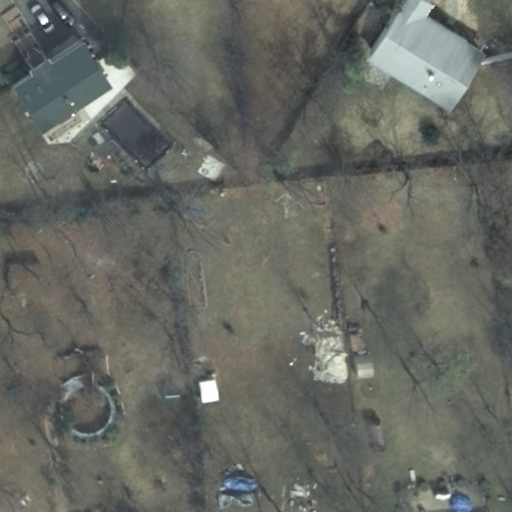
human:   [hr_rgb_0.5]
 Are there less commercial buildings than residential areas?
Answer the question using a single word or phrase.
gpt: yes

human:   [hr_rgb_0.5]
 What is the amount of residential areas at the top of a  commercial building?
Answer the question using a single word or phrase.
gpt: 0

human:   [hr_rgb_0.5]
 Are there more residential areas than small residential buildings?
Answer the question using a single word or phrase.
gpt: yes

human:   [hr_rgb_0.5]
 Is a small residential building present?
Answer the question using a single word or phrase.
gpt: no

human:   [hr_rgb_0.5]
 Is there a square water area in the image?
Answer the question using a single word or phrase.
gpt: no

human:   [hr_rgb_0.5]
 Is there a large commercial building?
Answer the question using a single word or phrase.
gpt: no

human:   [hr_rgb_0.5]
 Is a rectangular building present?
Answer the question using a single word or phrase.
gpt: no

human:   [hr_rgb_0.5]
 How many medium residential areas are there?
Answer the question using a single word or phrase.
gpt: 0

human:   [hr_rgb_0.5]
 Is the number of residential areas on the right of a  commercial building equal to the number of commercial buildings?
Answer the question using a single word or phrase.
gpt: yes

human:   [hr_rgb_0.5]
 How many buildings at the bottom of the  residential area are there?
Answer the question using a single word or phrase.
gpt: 0

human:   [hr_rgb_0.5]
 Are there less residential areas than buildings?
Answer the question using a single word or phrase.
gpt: yes

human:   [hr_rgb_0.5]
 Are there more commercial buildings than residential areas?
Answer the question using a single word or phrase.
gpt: no

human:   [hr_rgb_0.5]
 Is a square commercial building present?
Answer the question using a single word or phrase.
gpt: no

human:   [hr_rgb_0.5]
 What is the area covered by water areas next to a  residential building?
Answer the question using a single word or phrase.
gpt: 0m2

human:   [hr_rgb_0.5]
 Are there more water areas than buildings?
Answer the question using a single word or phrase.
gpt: no

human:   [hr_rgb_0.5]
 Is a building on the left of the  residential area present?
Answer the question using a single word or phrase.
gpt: no

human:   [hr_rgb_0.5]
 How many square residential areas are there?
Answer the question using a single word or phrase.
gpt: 0

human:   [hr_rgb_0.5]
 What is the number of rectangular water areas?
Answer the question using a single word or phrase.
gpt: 0

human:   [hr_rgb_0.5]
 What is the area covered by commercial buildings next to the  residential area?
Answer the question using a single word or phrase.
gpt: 0m2

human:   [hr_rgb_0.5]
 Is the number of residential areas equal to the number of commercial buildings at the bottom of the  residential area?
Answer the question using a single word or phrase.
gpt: no

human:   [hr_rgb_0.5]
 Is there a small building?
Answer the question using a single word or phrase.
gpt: no

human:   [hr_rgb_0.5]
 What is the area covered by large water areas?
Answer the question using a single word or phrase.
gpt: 0m2

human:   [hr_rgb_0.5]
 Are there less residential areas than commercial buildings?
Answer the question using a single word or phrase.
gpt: no

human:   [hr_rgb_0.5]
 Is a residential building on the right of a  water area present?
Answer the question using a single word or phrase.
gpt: no

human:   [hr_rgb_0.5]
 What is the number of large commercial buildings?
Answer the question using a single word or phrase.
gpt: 0

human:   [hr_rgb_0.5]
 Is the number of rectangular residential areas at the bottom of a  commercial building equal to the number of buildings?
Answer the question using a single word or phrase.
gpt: no

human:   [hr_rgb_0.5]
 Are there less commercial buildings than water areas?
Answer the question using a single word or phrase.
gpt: no

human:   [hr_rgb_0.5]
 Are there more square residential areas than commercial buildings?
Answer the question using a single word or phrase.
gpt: no

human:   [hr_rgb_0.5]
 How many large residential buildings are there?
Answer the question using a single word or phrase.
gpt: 0

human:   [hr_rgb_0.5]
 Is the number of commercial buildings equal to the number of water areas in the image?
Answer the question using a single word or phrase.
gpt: yes

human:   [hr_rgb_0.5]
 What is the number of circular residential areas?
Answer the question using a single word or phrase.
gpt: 0

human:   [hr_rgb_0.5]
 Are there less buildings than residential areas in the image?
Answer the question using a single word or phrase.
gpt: no

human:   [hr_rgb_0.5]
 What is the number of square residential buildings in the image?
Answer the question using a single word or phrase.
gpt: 0

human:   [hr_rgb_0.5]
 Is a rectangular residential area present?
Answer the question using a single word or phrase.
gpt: yes

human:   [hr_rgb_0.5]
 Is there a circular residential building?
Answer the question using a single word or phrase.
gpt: no

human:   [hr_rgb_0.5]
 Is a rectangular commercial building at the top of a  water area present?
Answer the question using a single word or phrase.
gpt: no